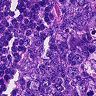
Metastatic tissue present: no